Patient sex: M
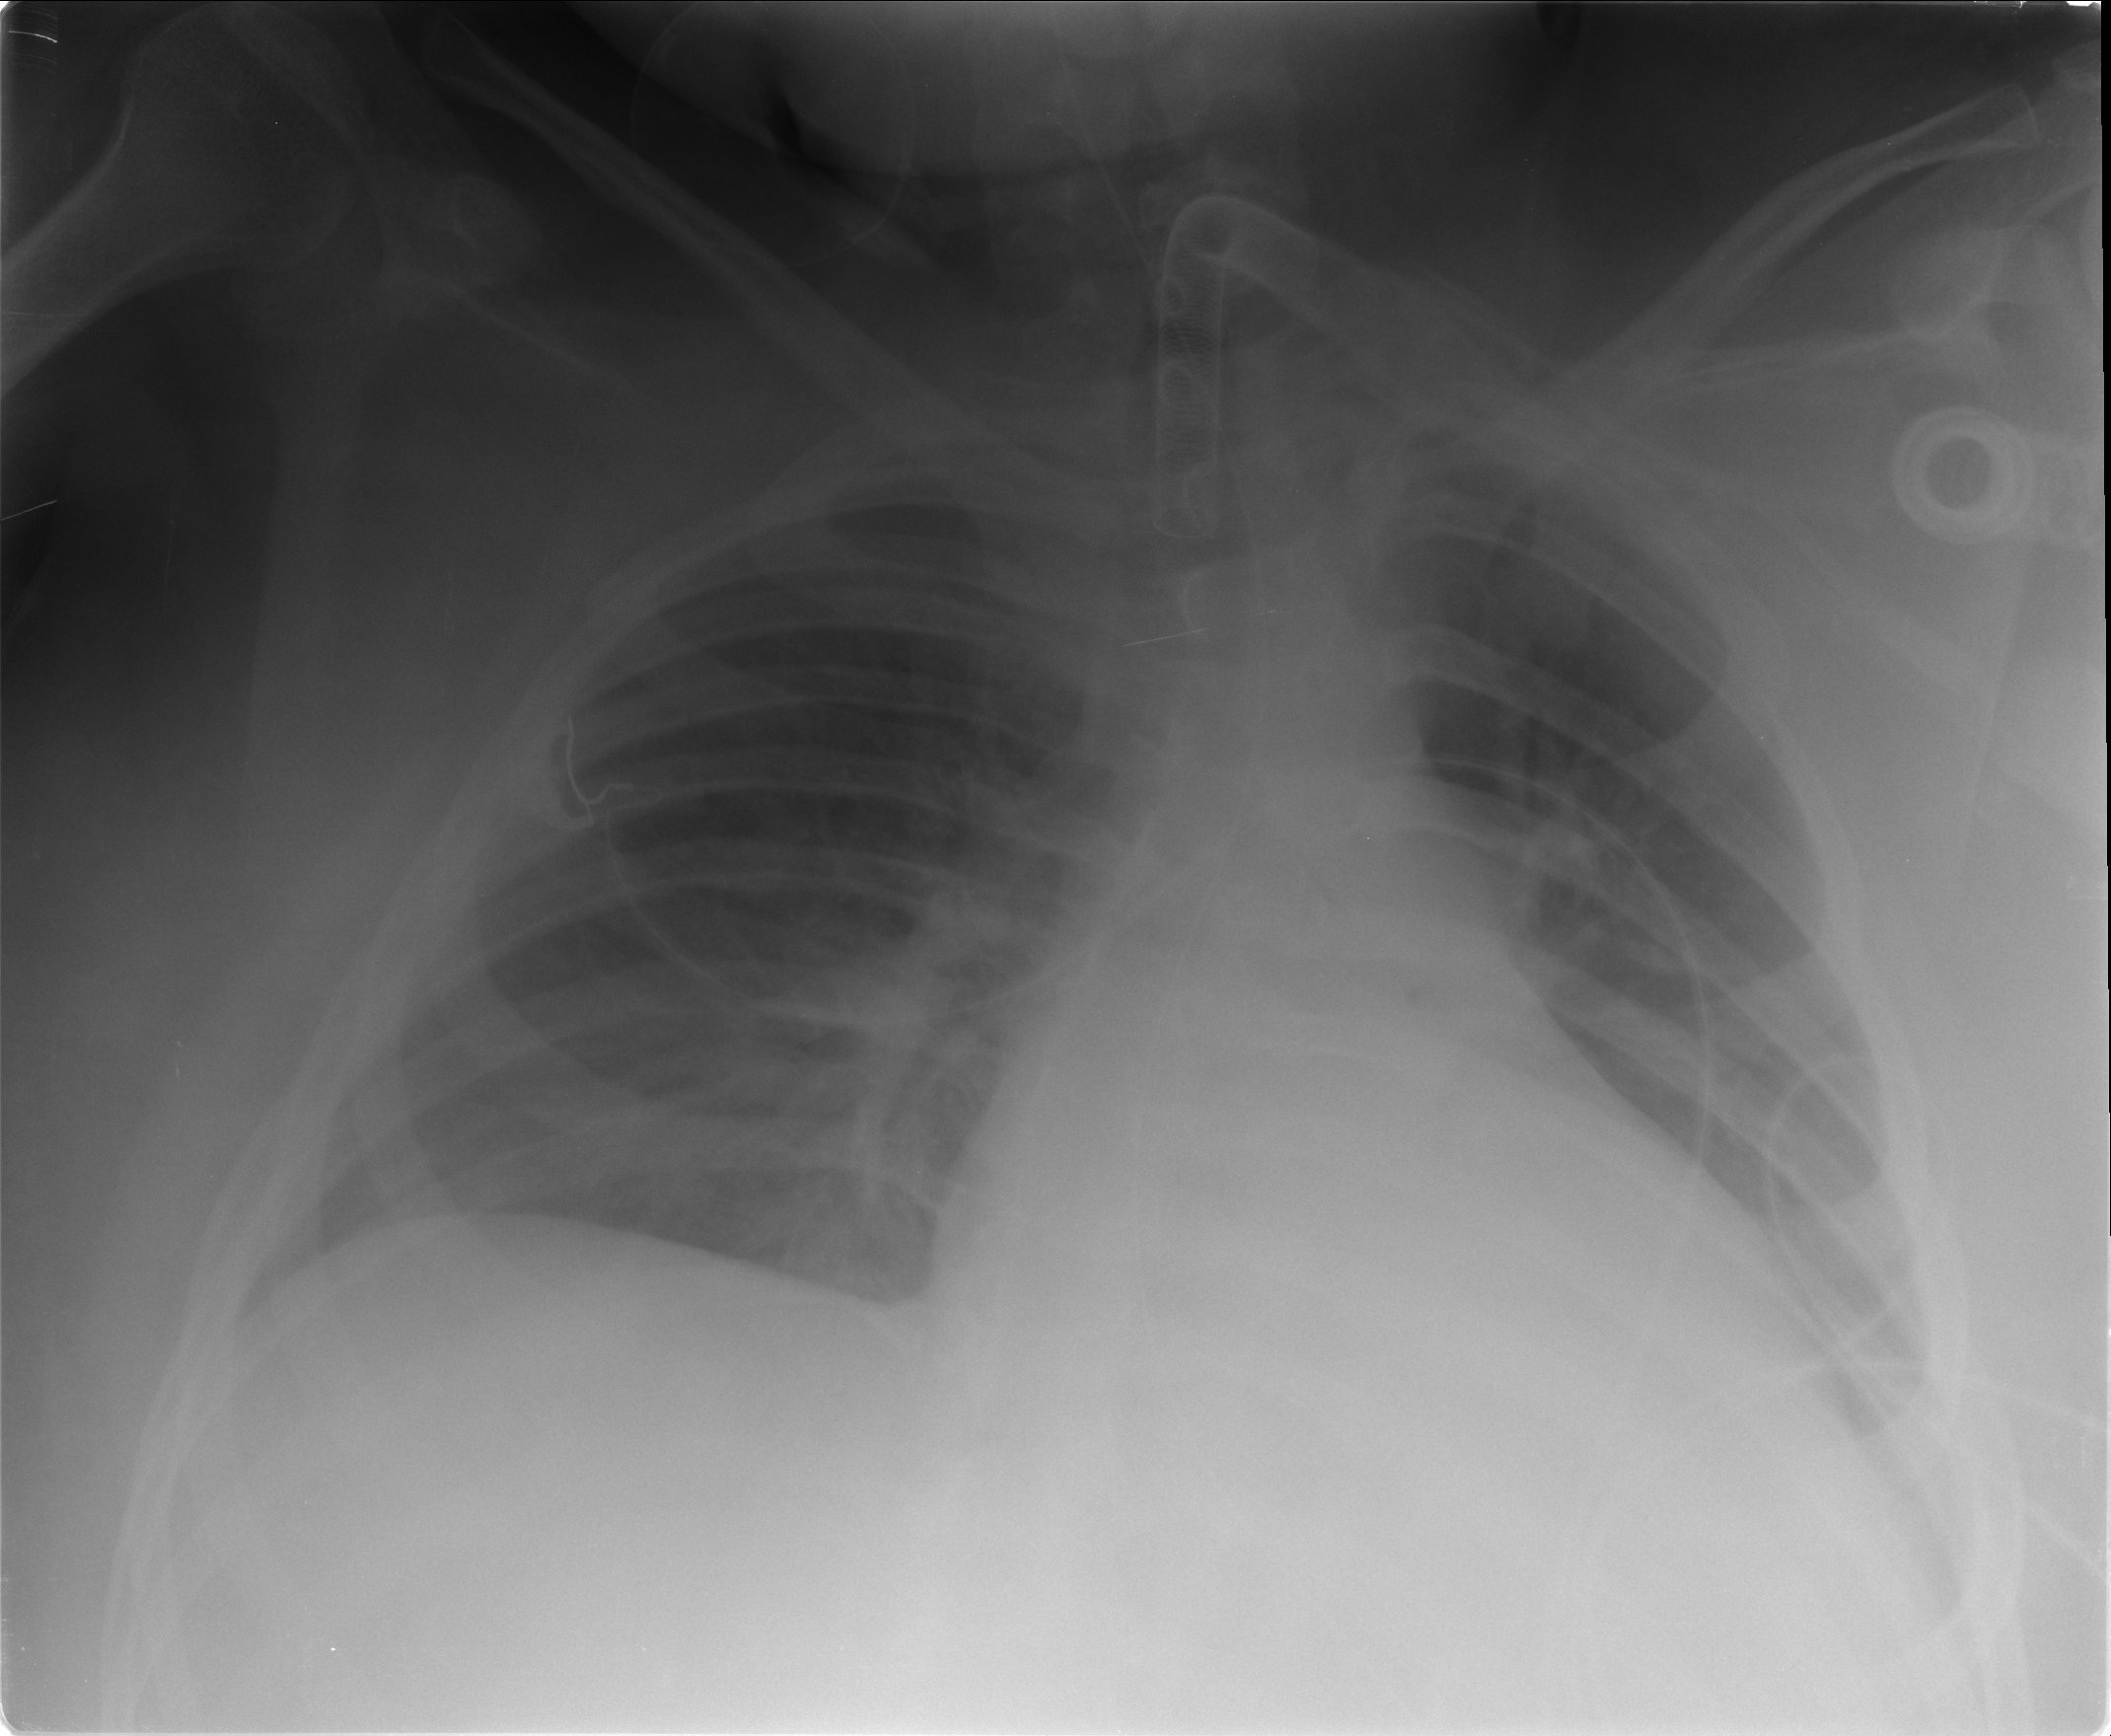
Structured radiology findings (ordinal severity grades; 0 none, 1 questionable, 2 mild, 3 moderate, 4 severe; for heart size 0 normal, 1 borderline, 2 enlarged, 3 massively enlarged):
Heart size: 1
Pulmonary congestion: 2
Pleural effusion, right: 0
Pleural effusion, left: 0
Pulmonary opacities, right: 0
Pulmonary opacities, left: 0
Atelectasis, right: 2
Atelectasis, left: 2